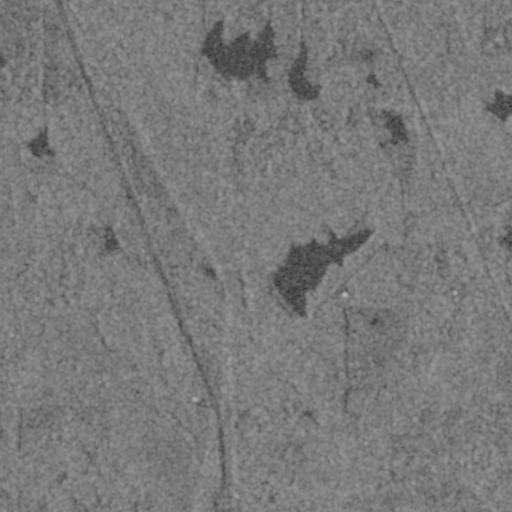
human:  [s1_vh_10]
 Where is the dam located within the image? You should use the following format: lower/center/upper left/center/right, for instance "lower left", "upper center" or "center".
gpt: The dam is located in the upper center of the image.
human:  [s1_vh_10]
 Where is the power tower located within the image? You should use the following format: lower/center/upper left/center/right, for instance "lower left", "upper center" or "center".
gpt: The power tower is located in the lower right of the image.
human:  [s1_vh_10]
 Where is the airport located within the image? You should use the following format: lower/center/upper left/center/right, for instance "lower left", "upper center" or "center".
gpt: There is no airport in the image.

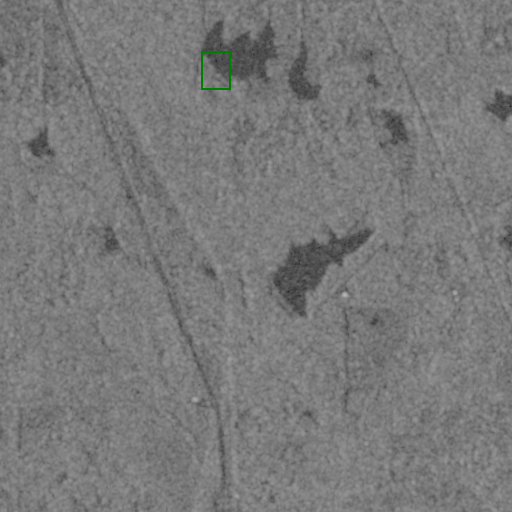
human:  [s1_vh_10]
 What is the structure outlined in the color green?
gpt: The structure outlined in green is a dam.
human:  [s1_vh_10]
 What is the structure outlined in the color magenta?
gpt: There is no magenta outline.